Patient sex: M
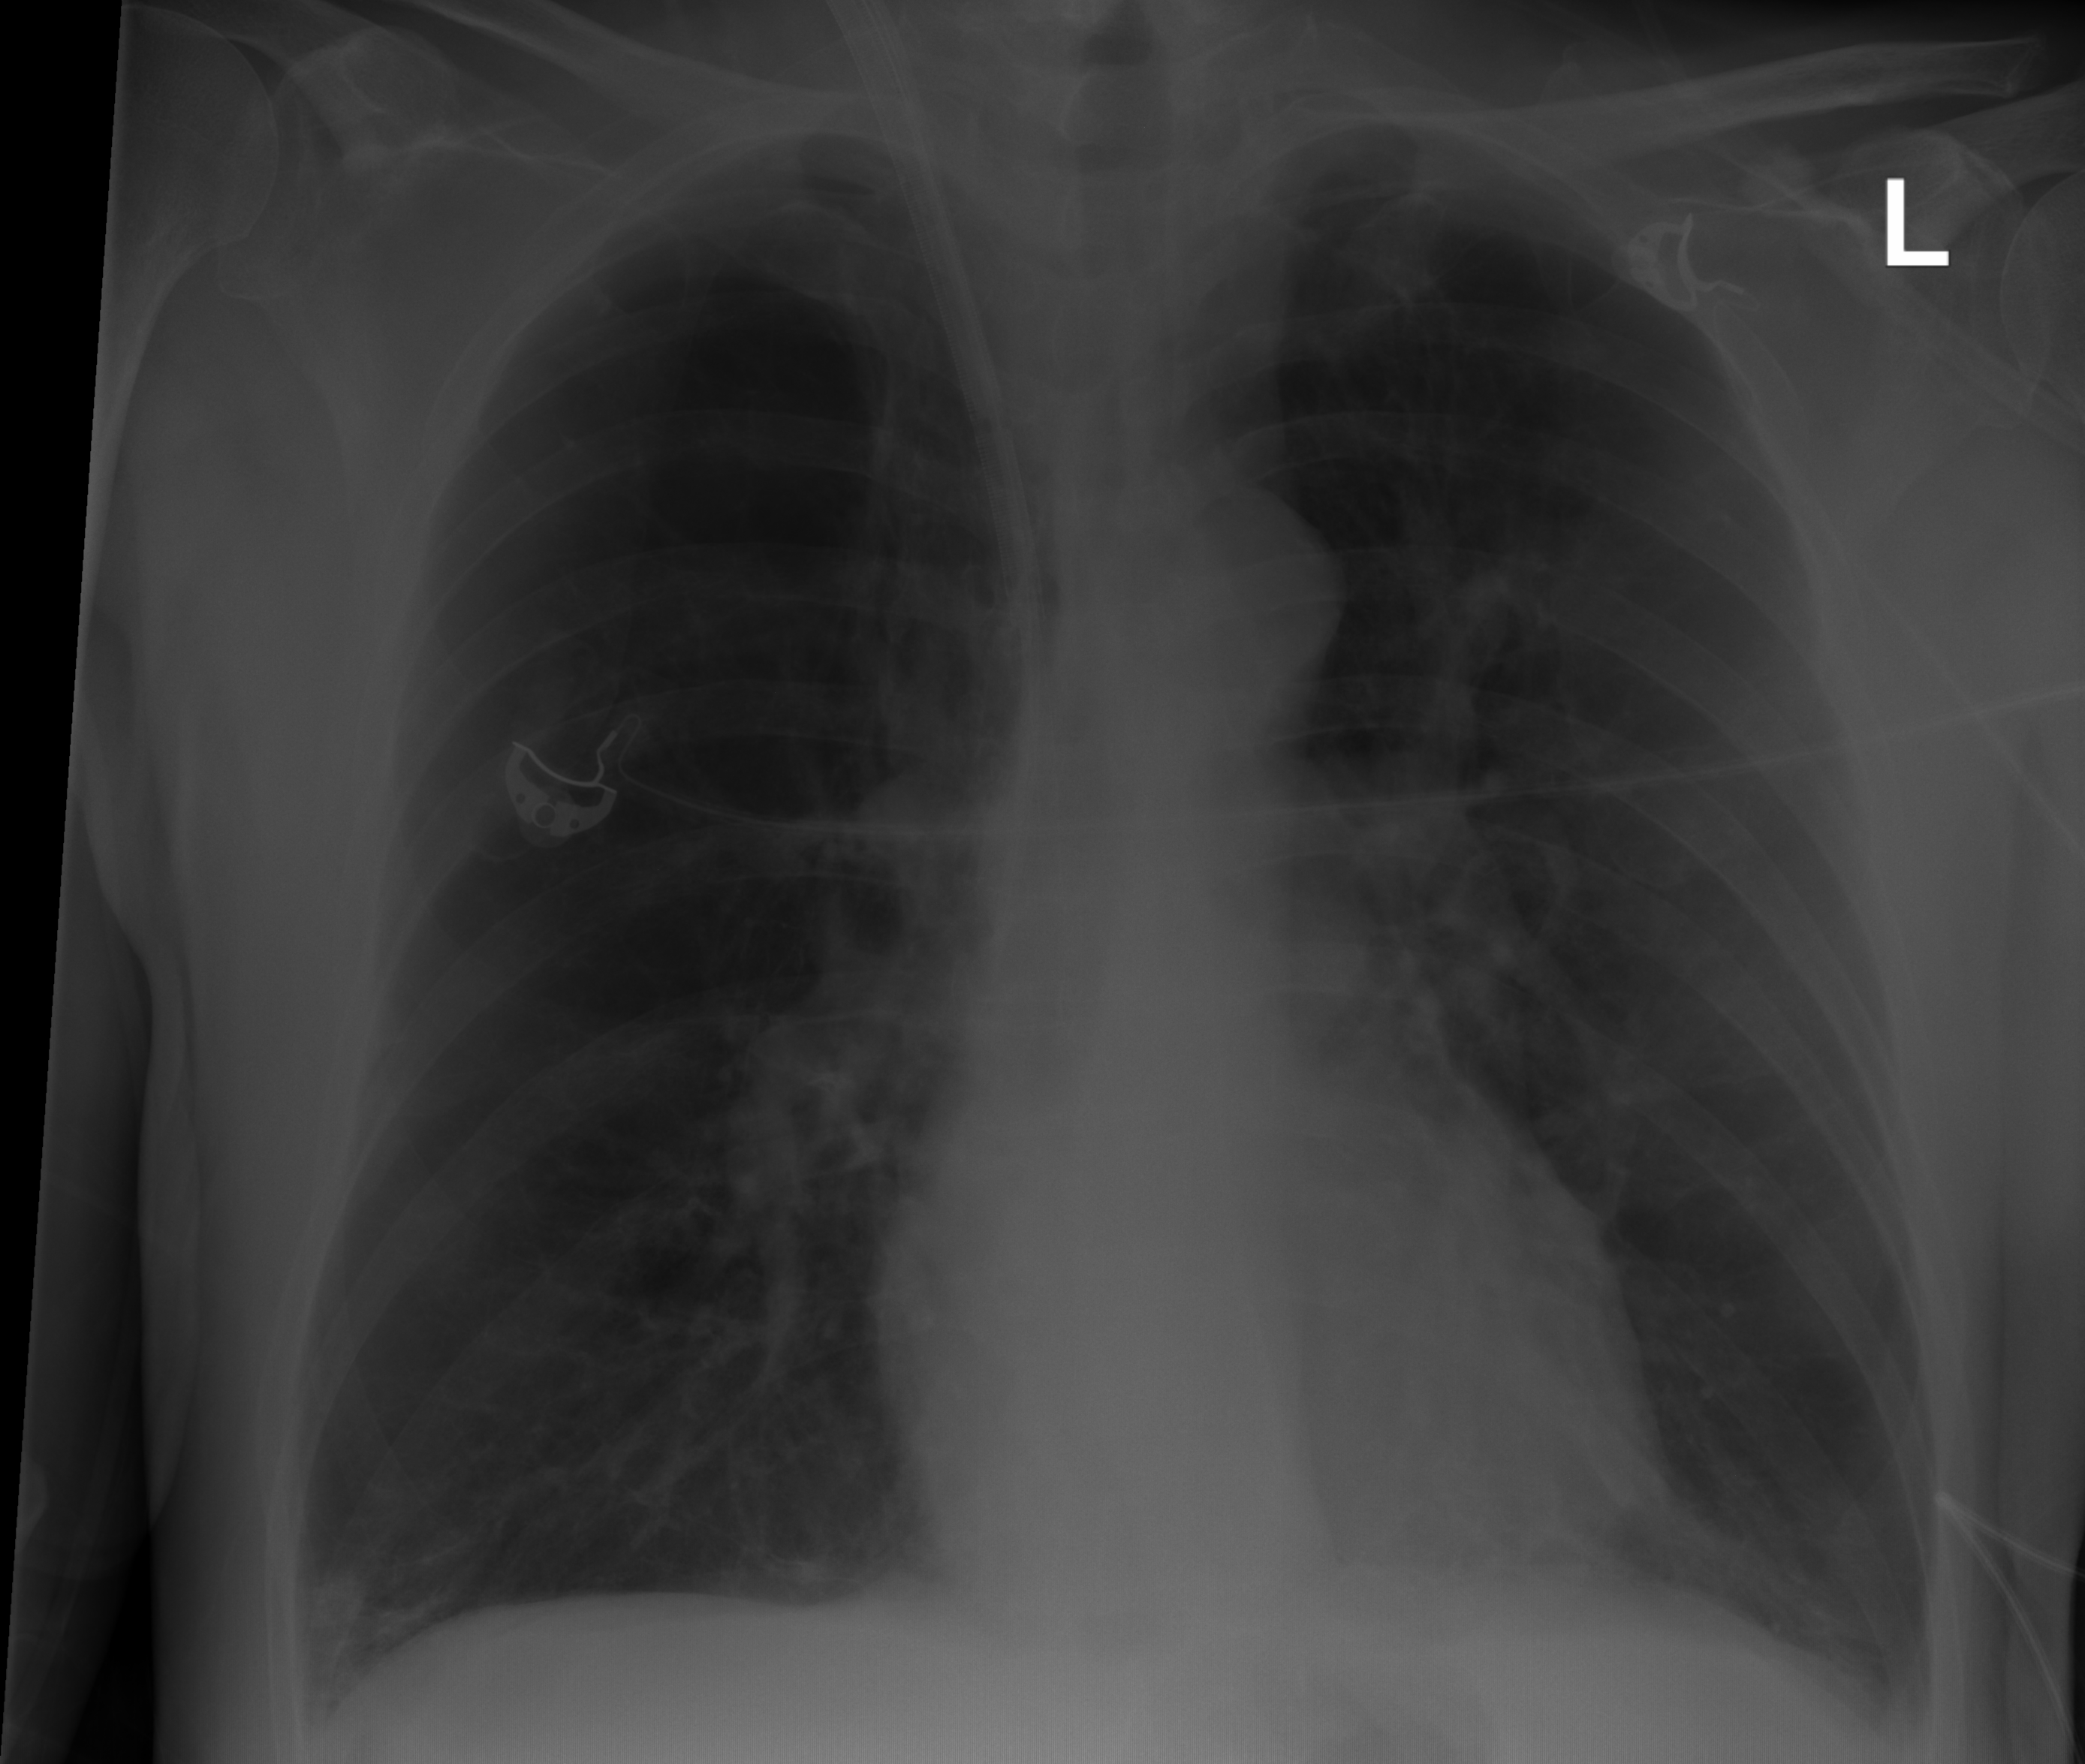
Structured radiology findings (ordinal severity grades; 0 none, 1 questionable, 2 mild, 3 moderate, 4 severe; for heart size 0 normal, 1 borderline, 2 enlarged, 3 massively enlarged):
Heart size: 0
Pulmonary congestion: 0
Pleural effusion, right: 0
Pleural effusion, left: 0
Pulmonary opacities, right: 0
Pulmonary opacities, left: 0
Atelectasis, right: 2
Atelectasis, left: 2